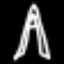
Label: The Eiffel Tower